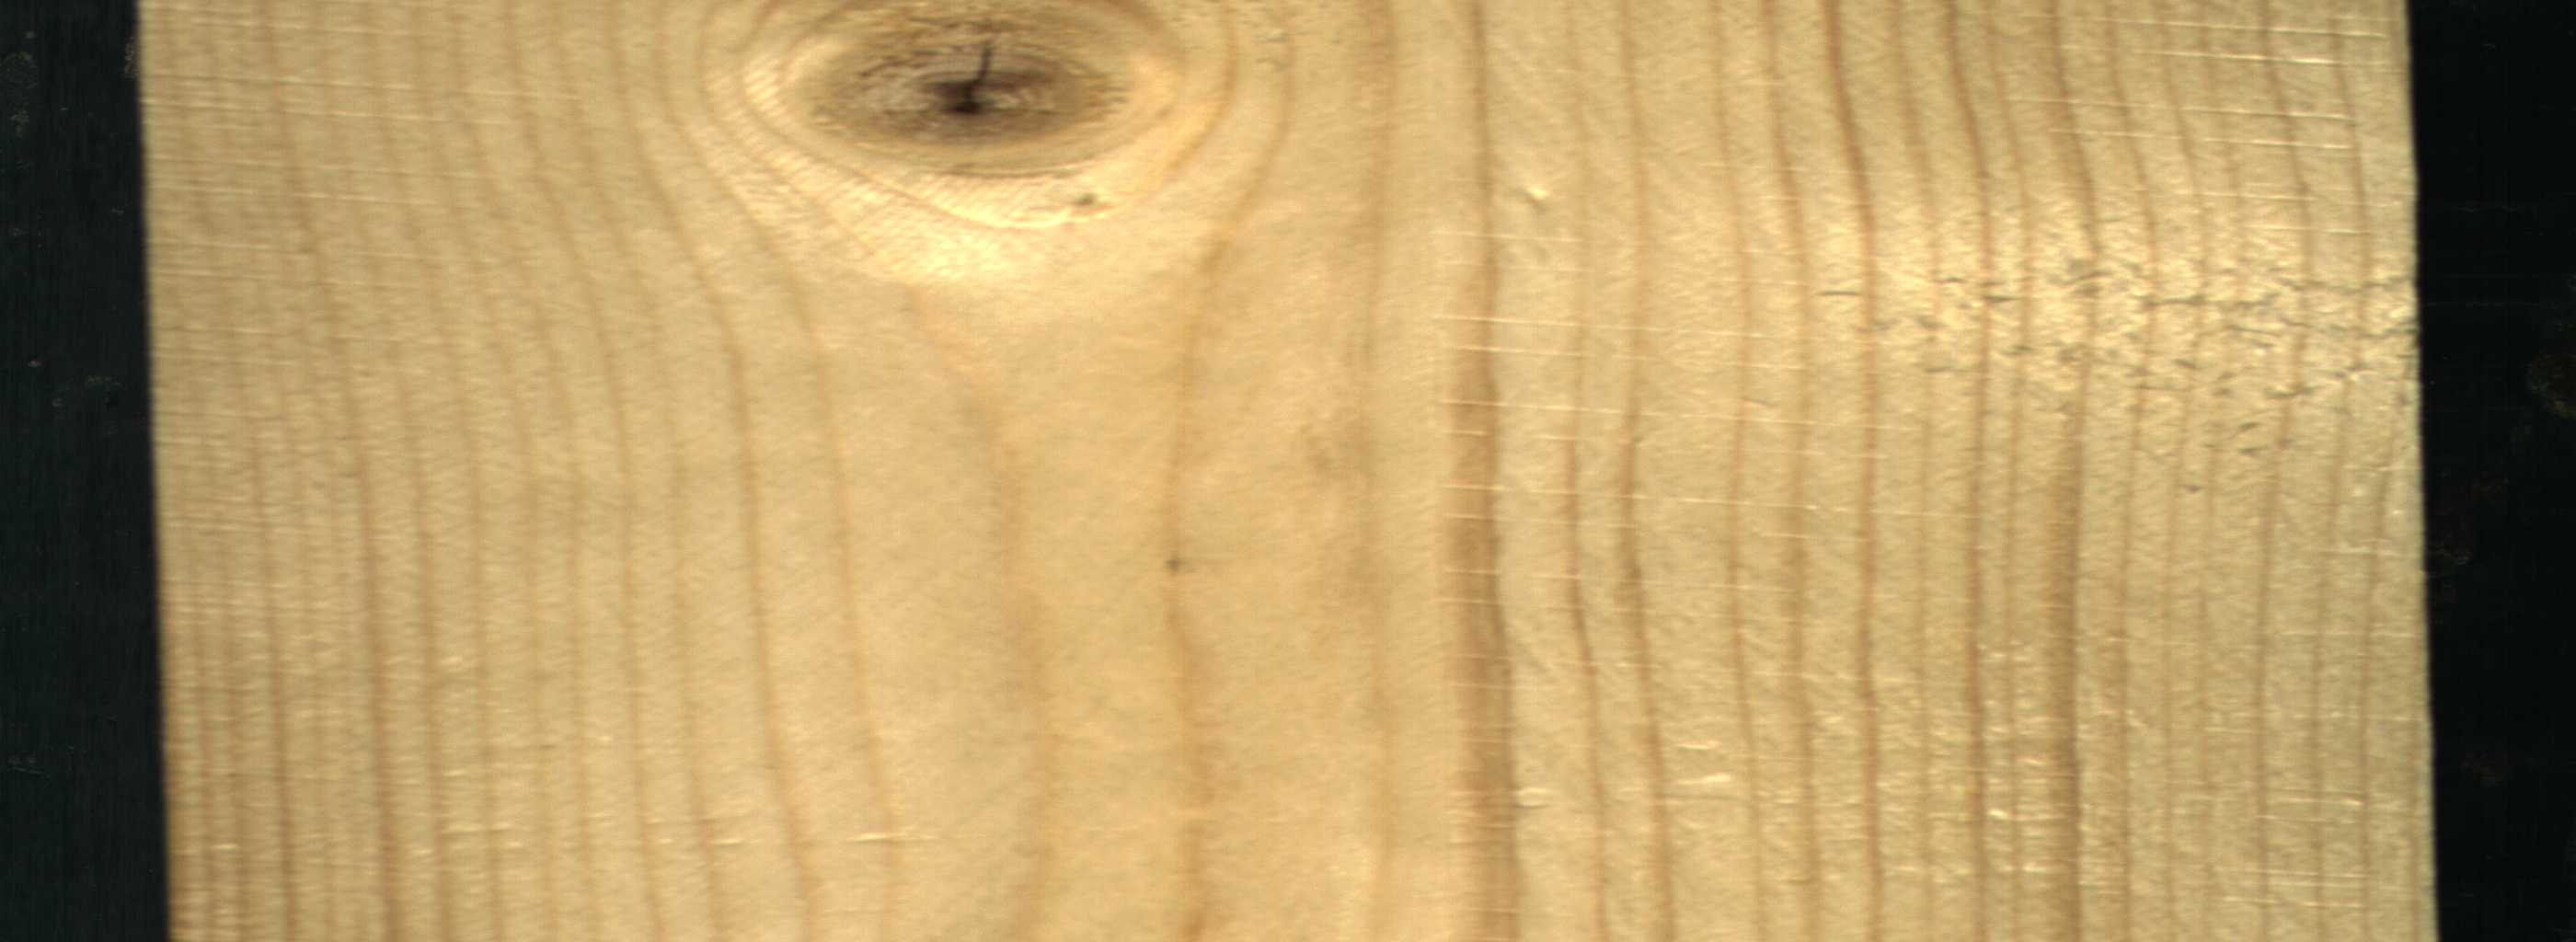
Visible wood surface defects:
Live_Knot